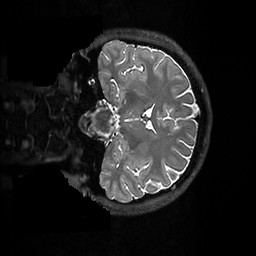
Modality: T2w
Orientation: coronal
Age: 25
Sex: male
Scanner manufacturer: ge
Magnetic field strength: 3 T
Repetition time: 3.202 s
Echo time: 0.05874 s